Question:
My XML:
'''
<LinearLayout xmlns:android="http://schemas.android.com/apk/res/android"
xmlns:tools="http://schemas.android.com/tools"
android:layout_width="match_parent"
android:layout_height="match_parent"
android:orientation="horizontal"
android:weightSum="1" >
<LinearLayout
android:id="@+id/leftLayout"
android:layout_width="0dp"
android:layout_height="match_parent"
android:layout_weight=".5"
android:orientation="vertical"
android:weightSum="1" >
<LinearLayout
android:id="@+id/firstProblem"
android:layout_width="match_parent"
android:layout_height="0dp"
android:layout_weight=".5"
android:weightSum="1" >
<com.student.spelling.SpellViewFirst
android:layout_width="match_parent"
android:layout_height="match_parent" />
</LinearLayout>
<View
android:layout_width="match_parent"
android:layout_height="3dp"
android:background="@android:color/black" />
<LinearLayout
android:id="@+id/secondProblem"
android:layout_width="match_parent"
android:layout_height="0dp"
android:layout_weight=".5"
android:weightSum="1" >
<com.student.spelling.SpellViewFirst
android:layout_width="match_parent"
android:layout_height="match_parent" />
</LinearLayout>
</LinearLayout>
<View
android:layout_width="3dp"
android:layout_height="fill_parent"
android:background="@android:color/black" />
<LinearLayout
android:id="@+id/rightLayout"
android:layout_width="0dp"
android:layout_height="match_parent"
android:layout_weight=".5"
android:orientation="vertical"
android:weightSum="1" >
<LinearLayout
android:id="@+id/thirdProblem"
android:layout_width="match_parent"
android:layout_height="0dp"
android:layout_weight=".5"
android:weightSum="1" >
<com.student.spelling.SpellViewFirst
android:layout_width="match_parent"
android:layout_height="match_parent" />
</LinearLayout>
<View
android:layout_width="match_parent"
android:layout_height="3dp"
android:background="@android:color/black" />
<LinearLayout
android:id="@+id/fourthProblem"
android:layout_width="match_parent"
android:layout_height="0dp"
android:layout_weight=".5"
android:weightSum="1" >
<com.student.spelling.SpellViewFirst
android:layout_width="match_parent"
android:layout_height="match_parent" />
</LinearLayout>
</LinearLayout>
</LinearLayout>
'''
My View Class :
'''
public class SpellViewFirst extends View {
private StartActivity studentActivity;
private int screenWidth;
private int screenHeight;
private Bitmap imageBitmap;
private ArrayList<Character> charList;
List<SpellObjects> spellObjectsList;
private String word;
int placeHolderHeight;
private ArrayList<Integer> dragable_id_object_list;
private Bitmap placeHolderBitmap;
Point placeHolderPoints;
Point alphabetPoints;
private int indexOfCurrentObject;
private int offsetX;
private int offsetY;
public SpellViewFirst(Context context, AttributeSet attrs) {
super(context, attrs);
// TODO Auto-generated constructor stub
studentActivity = (StartActivity)context;
}
@Override
protected void onSizeChanged(int width, int height, int oldwidth, int oldheight) {
// TODO Auto-generated method stub
super.onSizeChanged(width, height, oldwidth, oldheight);
screenWidth = width;
screenHeight = height;
assignCoordinatesToImages();
}
private void assignCoordinatesToImages() {
// TODO Auto-generated method stub
Bitmap bm=BitmapFactory.decodeFile("/mnt/sdcard/resources/images/spelling/ques.png");
dragable_id_object_list=new ArrayList<Integer>() ;
spellObjectsList=new ArrayList<SpellObjects>();
SpellObjects curentObjects;
placeHolderHeight=bm.getHeight();
word=studentActivity.correctWordsArray[0];
imageBitmap=BitmapFactory.decodeFile("/mnt/sdcard/resources/images/spelling/"+word+".png");
placeHolderBitmap=Bitmap.createScaledBitmap(bm, screenWidth/word.length(), screenWidth/word.length(),true);
charList=new ArrayList<Character>();
placeHolderPoints=new Point();
for (int i = 0; i < word.length(); i++) {
charList.add(word.charAt(i));
}
for (int i = 0; i < charList.size(); i++) {
placeHolderPoints.y=screenHeight/2;
curentObjects=new SpellObjects(placeHolderPoints, placeHolderBitmap, -1,charList.get(i), null, placeHolderBitmap.getHeight(), screenWidth/word.length(), true);
placeHolderPoints.x=placeHolderPoints.x+screenWidth/word.length();
spellObjectsList.add(curentObjects);
}
Collections.shuffle(charList);
alphabetPoints=new Point();
alphabetPoints.x=imageBitmap.getWidth();
for (int i = 0; i < charList.size(); i++) {
Bitmap bitmap= BitmapFactory.decodeFile("/mnt/sdcard/resources/images/spelling/"+charList.get(i)+".png");
curentObjects=new SpellObjects(alphabetPoints,bitmap, i,charList.get(i), null, placeHolderBitmap.getHeight(), screenWidth/word.length(), true);
alphabetPoints.x=alphabetPoints.x+bitmap.getWidth();
spellObjectsList.add(curentObjects);
dragable_id_object_list.add(i, i);
}
}
@Override
protected void onDraw(Canvas canvas) {
// TODO Auto-generated method stub
super.onDraw(canvas);
canvas.drawBitmap(imageBitmap, 0, 0, null);
for(SpellObjects currentObjects :spellObjectsList ){
if(currentObjects.getIsCorrectlyPlaced())
canvas.drawBitmap(currentObjects.getobjectBitmap(), currentObjects.getCurrentPoint().x,currentObjects.getCurrentPoint().y, null);
}
}
}
'''
I want to render like cake,duck and good in other three quadrants.Actually this is spelling app for kids where they can drag and drop alphabets to respective positions.Please help me out I am stuck.
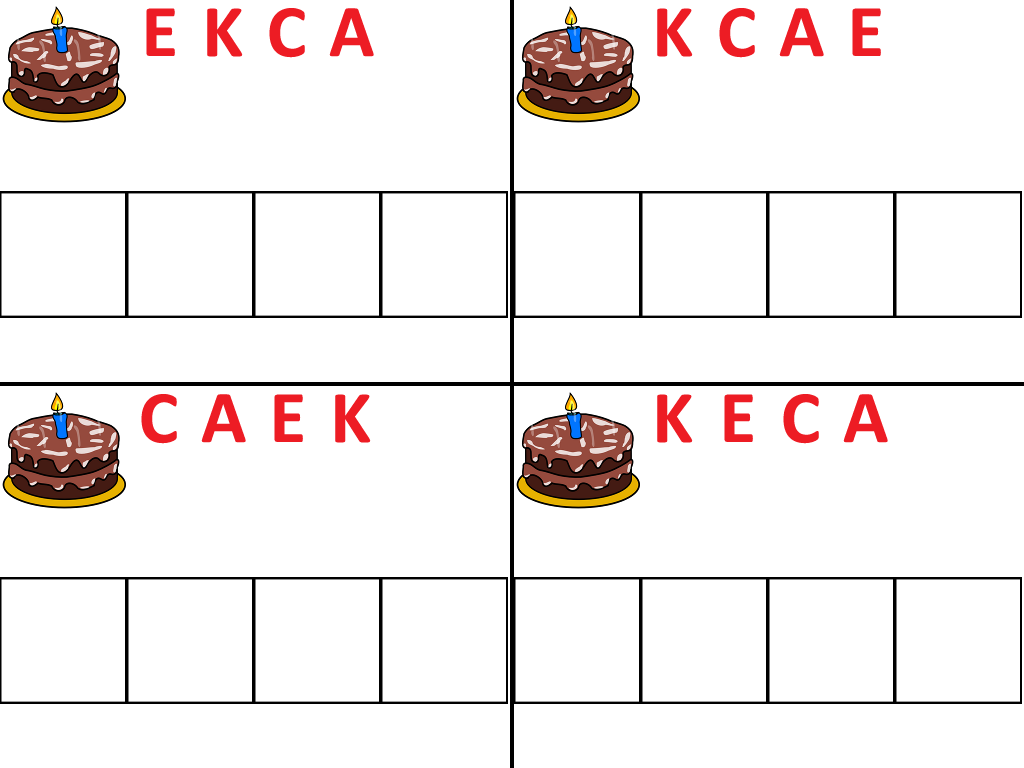
Answer: > I want to render like cake,duck and good in other three quadrants.
To set different images for your custom 'View' you'll need to add a custom attribute for your custom layout to signal the desired image(or an id, or something to uniquely identify the view). Something like this(in 'attr.xml'):
'''
<?xml version="1.0" encoding="utf-8"?>
<resources>
<declare-styleable name="CustomAttr">
<attr name="pictureName" format="string" />
</declare-styleable>
</resources>
'''
This attribute will be used in the layout like this:
'''
<com.student.spelling.SpellViewFirst
android:layout_width="match_parent"
android:layout_height="match_parent"
newtag:pictureName="one_of_your_picture_names_here"/>
'''
Don't forget to set the 'newtag' namespace in the root of your xml layout:
'''
<LinearLayout xmlns:android="http://schemas.android.com/apk/res/android"
xmlns:newtag="http://schemas.android.com/apk/res/your.package.here"
// ...
'''
Then you'll use that attribute to make the 'SpellViewFirst' use the targeted image:
'''
public SpellViewFirst(Context context, AttributeSet attrs) {
super(context, attrs);
studentActivity = (StartActivity)context;
if (attrs != null) {
TypedArray ta = context.obtainStyledAttributes(attrs,
R.styleable.CustomAttr, 0, 0);
word = ta.getString();// this is what you use to get the picture name, right?
ta.recycle();
}
}
'''
Then you could use the 'word' variable to get the desired 'Bitmap' in 'assignCoordinatesToImages()'. Don't forget to test 'word' for 'null'(meaning a picture name wasn't set in the layout) and show a default image instead.